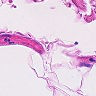
Metastatic tissue present: no